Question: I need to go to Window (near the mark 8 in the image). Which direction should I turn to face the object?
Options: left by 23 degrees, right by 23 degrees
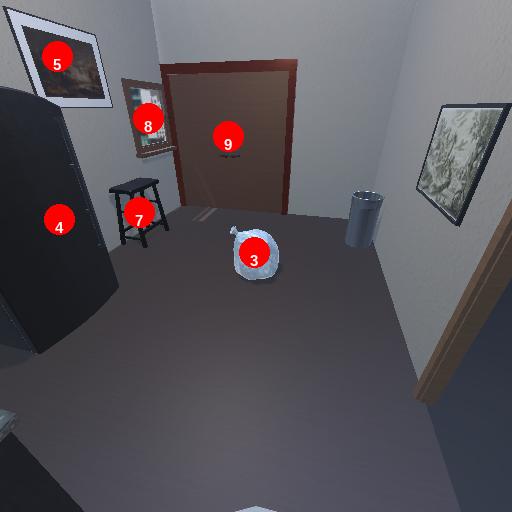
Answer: left by 23 degrees